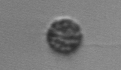
Label: coccolithophorid